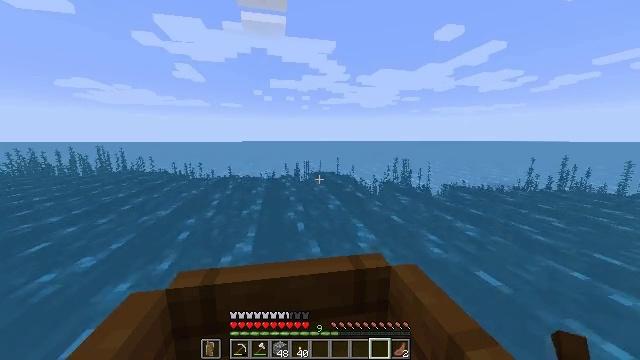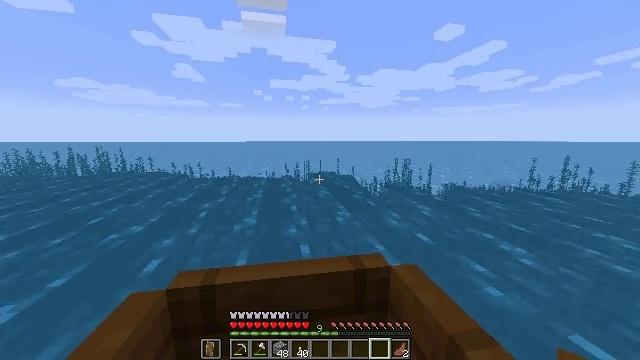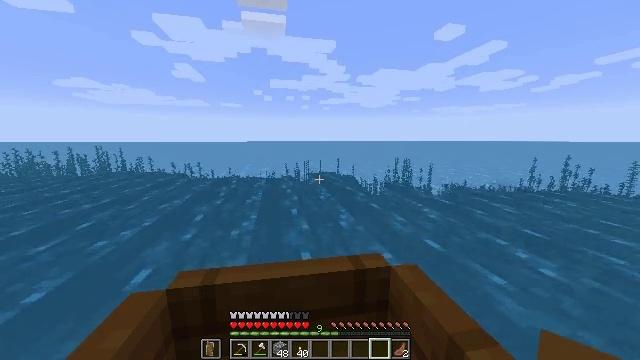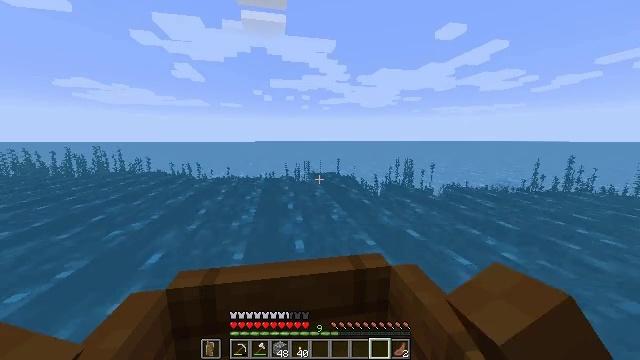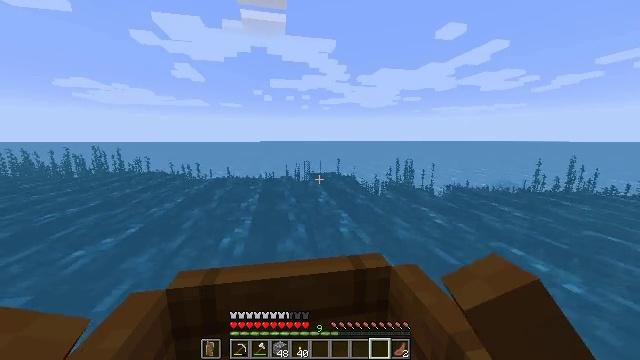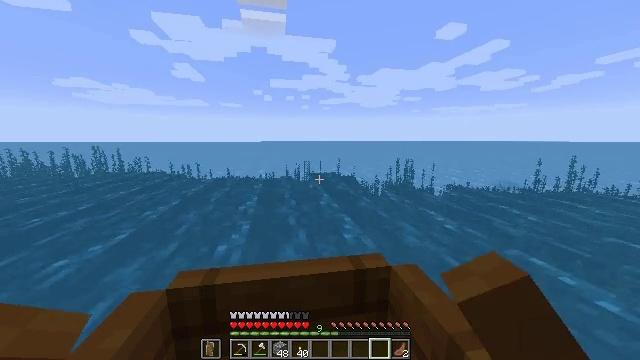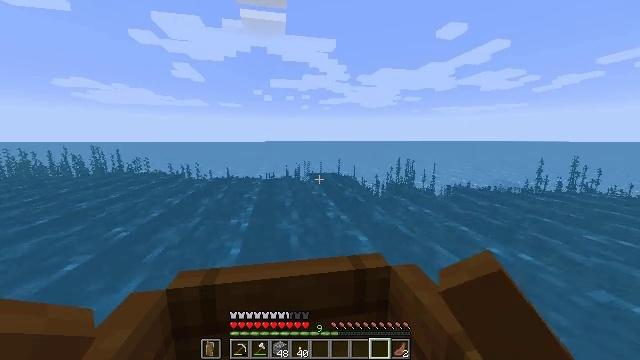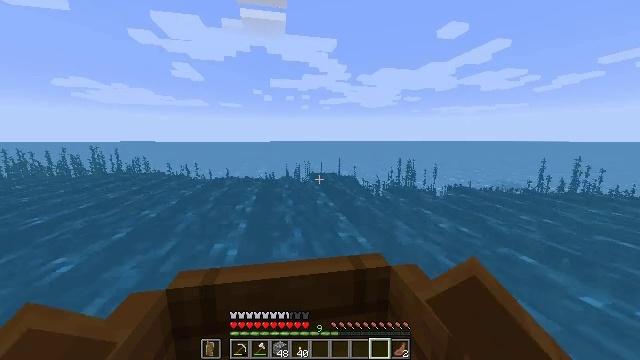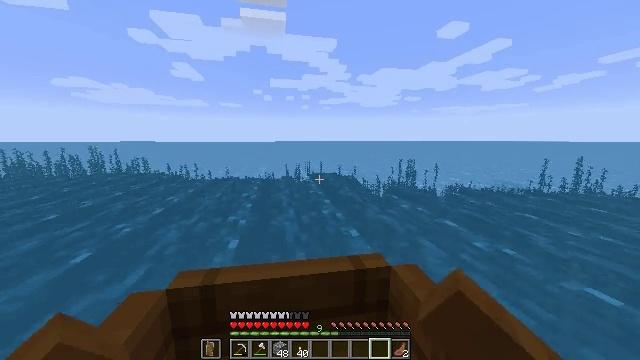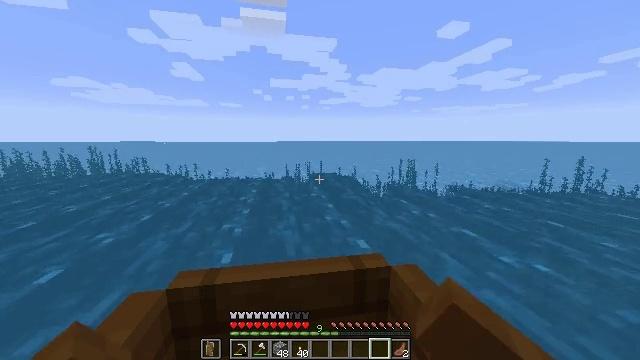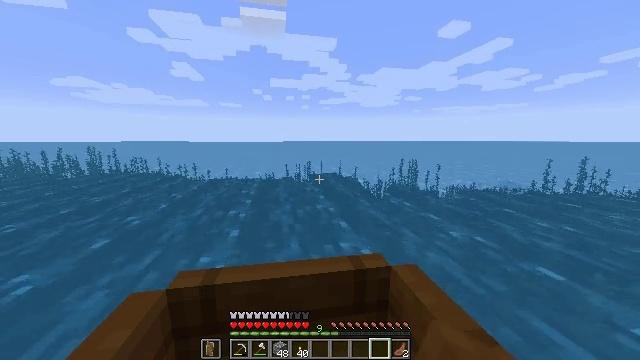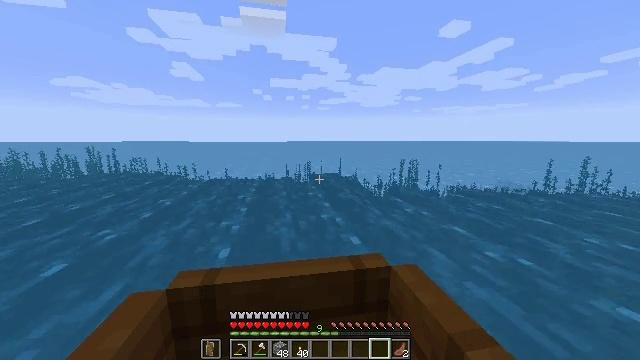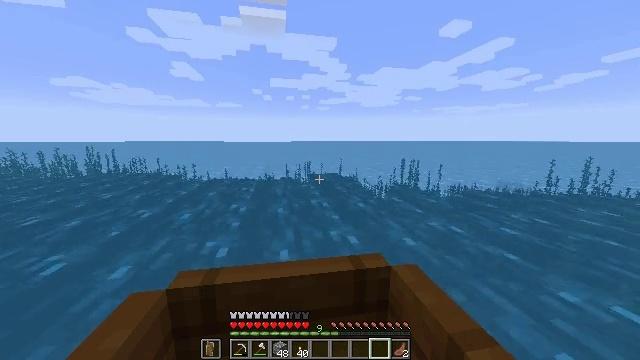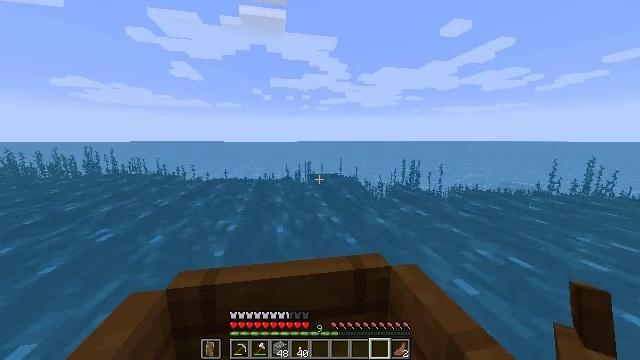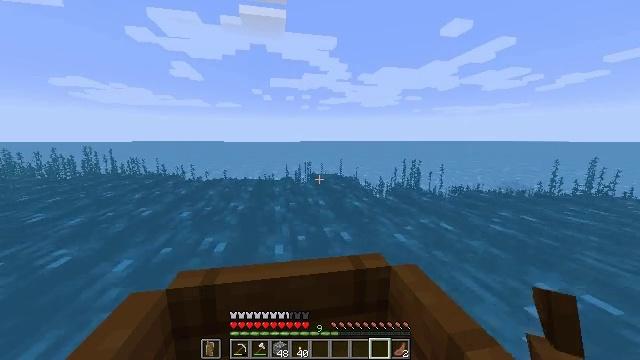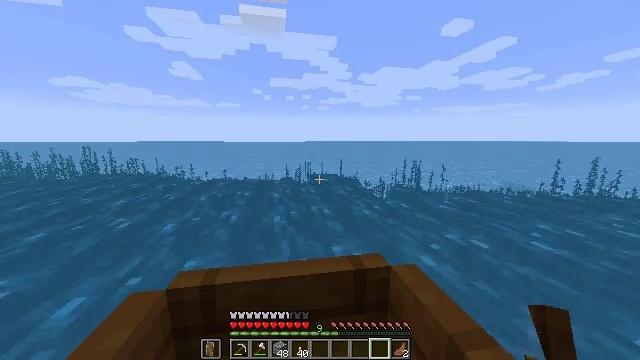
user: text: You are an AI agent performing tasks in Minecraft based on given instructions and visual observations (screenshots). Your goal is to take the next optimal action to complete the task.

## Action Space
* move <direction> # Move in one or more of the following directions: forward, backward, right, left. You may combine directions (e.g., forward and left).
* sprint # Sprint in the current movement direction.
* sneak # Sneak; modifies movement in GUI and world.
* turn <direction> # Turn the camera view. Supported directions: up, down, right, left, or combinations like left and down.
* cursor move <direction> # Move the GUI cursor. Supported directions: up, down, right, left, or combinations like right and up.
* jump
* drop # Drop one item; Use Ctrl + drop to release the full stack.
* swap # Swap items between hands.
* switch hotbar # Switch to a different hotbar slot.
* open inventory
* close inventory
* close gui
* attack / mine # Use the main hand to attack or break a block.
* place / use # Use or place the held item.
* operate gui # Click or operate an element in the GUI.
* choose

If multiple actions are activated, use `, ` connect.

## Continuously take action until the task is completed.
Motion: motion action
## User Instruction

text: Collect kelp plant from the sea.
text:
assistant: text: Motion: move forward, sprint
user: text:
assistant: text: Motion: move forward, sprint
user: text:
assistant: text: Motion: move forward, sprint
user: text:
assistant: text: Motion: move forward, sprint
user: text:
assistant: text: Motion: move forward, sprint
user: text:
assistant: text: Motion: move forward, sprint
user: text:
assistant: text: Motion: move forward, sprint
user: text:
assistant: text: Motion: move forward, sprint
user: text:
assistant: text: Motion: move forward, sprint
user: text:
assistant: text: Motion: move forward, sprint
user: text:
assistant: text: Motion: move forward, sprint
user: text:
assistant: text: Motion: move forward, sprint
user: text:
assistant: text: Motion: move forward, sprint
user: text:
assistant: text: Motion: move forward, sprint
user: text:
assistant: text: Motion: move forward, sprint
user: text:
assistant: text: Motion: move forward, sprint
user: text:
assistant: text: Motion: move forward, sprint
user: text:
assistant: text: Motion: move forward, sprint
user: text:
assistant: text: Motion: move forward, sprint
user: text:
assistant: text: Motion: move forward, sprint
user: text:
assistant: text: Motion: move forward, sprint
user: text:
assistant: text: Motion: move forward, sprint
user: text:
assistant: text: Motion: move forward, sprint
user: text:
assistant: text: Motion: move forward, sprint
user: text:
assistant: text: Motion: move forward, sprint
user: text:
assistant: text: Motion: move forward, sprint
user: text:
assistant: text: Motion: move forward, sprint
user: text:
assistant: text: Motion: move forward, sprint
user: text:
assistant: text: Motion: move forward, sprint
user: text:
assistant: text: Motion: move forward, sprint